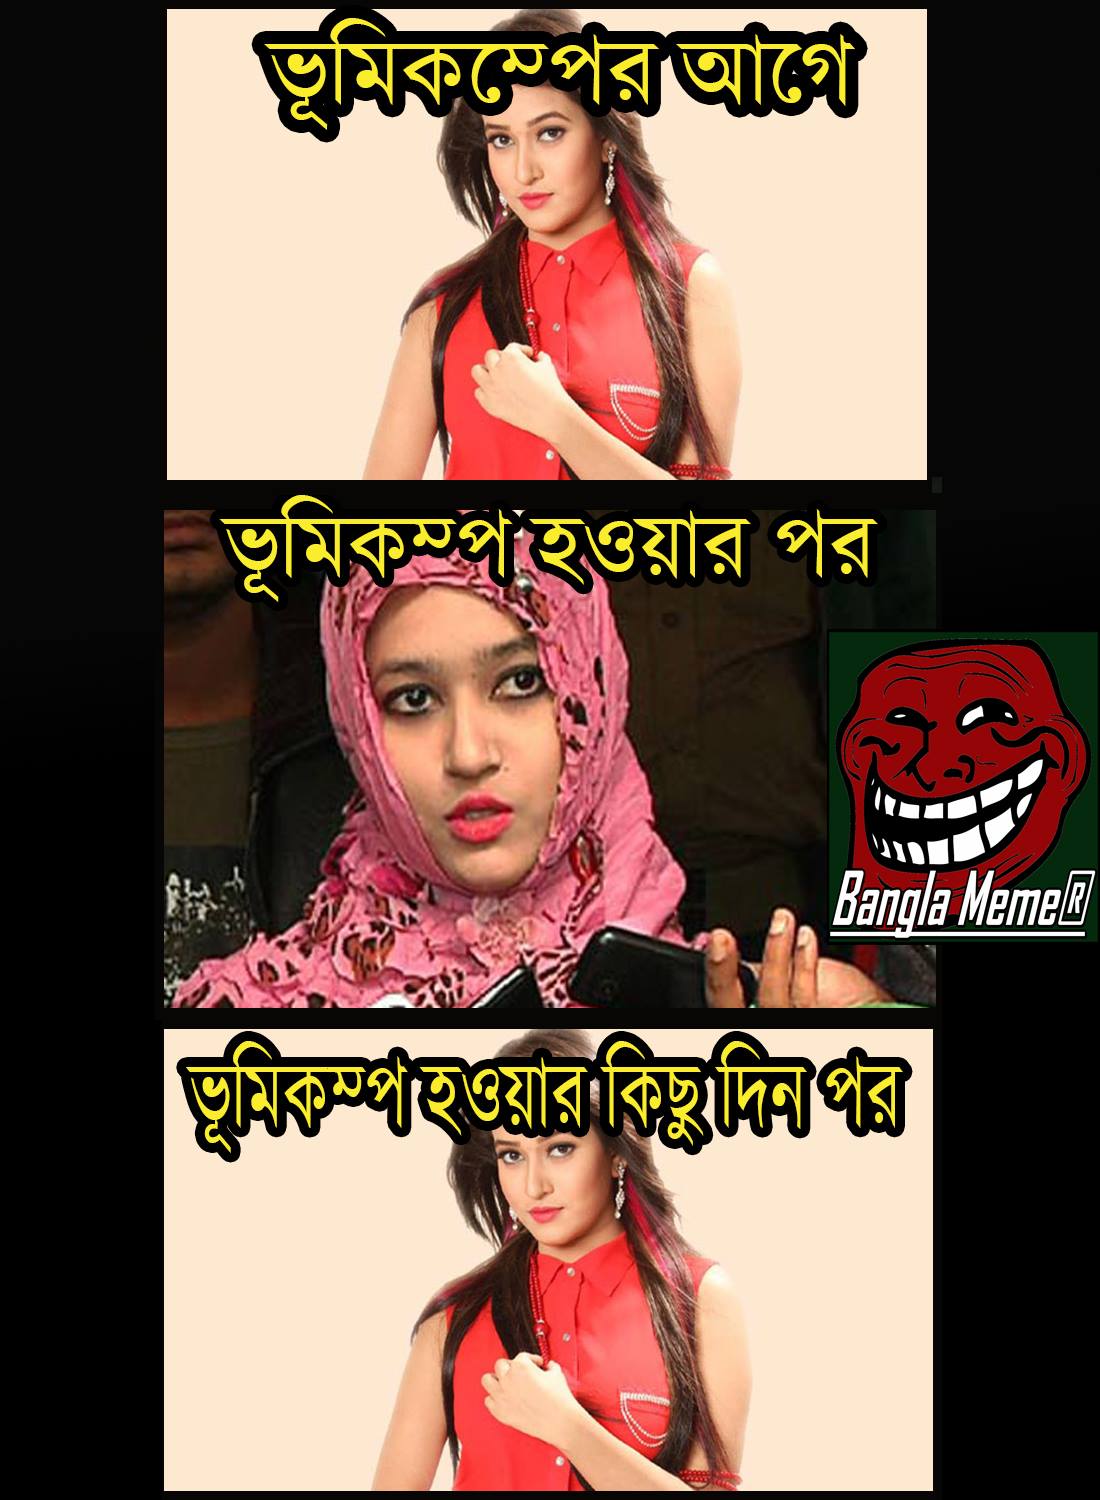
Caption:  ভুমিকম্পের আগে     ভুমিকম্প হওয়ার পর      ভুমিকম্প হওয়ার কিছুদিন পর
Label: hate